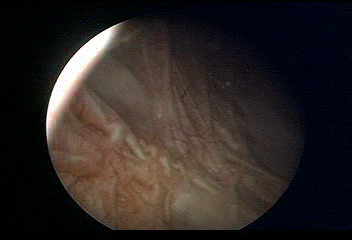
Modality: WLC
Class: Normal mucosa
Bladder cancer association: No